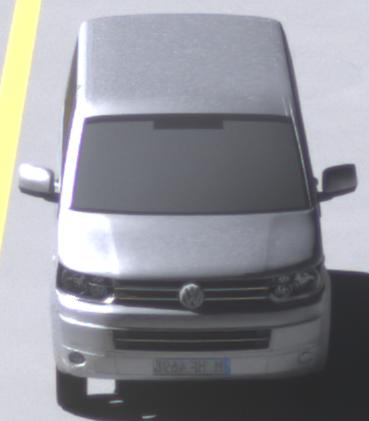
Make: VW Commercial Vehicles (Nutzfahrzeuge)
Model: T5 Multivan 2.0
Detailed model: T5 Multivan
Model produced from: 2009/09
Model produced until: 2013/06
Doors: 4
Color: white
Road condition: dry road
Daytime: morning or afternoon
Contrast: high contrast